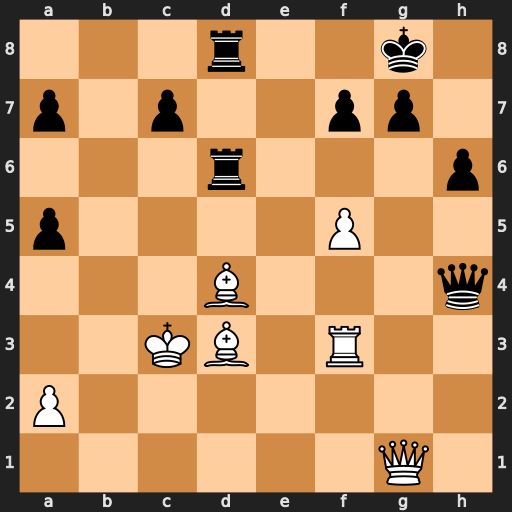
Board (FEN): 3r2k1/p1p2pp1/3r3p/p4P2/3B3q/2KB1R2/P7/6Q1
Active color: w
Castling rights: -
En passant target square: -
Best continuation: Qxg7#